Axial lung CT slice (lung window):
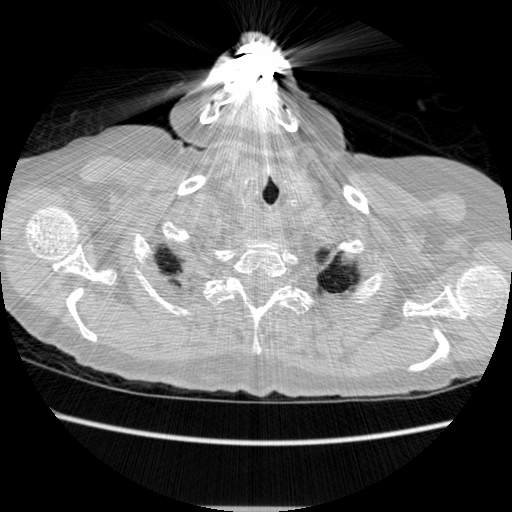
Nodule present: no